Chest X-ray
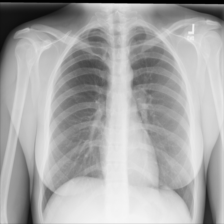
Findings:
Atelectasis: negative
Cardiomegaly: negative
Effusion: negative
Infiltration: negative
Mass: negative
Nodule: negative
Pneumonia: negative
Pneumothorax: negative
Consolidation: negative
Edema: negative
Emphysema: negative
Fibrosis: negative
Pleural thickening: negative
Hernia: negative